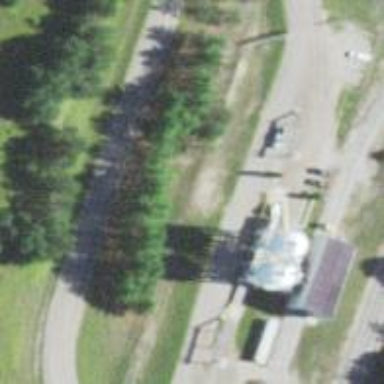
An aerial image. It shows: Silo.